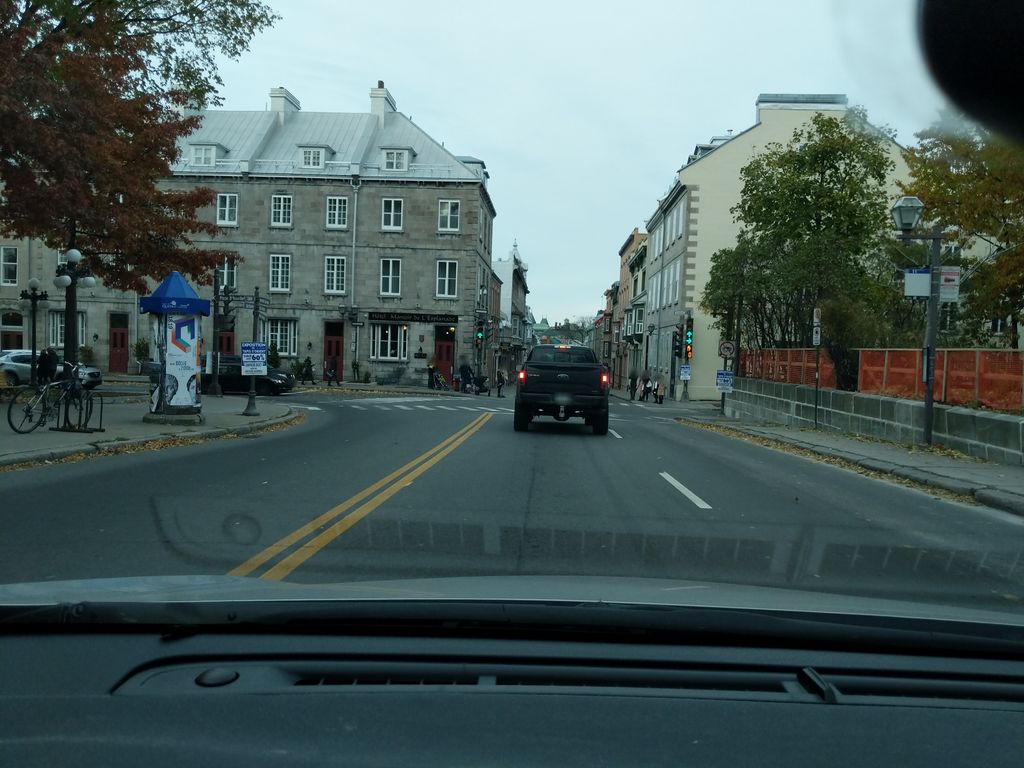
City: quebec_city